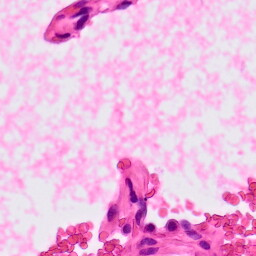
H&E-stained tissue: Lung